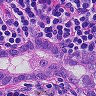
Metastatic tissue present: yes